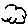
Label: cloud